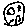
Label: moon